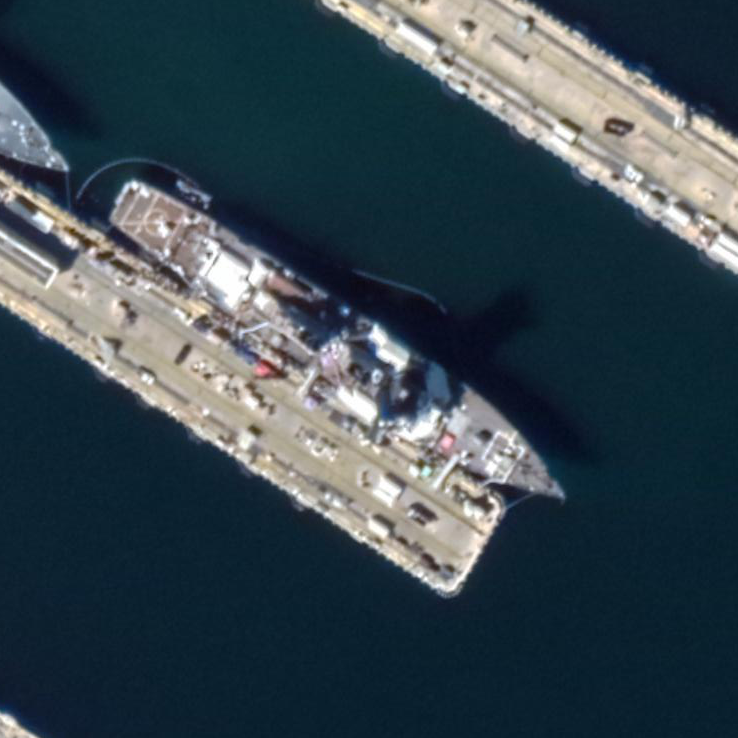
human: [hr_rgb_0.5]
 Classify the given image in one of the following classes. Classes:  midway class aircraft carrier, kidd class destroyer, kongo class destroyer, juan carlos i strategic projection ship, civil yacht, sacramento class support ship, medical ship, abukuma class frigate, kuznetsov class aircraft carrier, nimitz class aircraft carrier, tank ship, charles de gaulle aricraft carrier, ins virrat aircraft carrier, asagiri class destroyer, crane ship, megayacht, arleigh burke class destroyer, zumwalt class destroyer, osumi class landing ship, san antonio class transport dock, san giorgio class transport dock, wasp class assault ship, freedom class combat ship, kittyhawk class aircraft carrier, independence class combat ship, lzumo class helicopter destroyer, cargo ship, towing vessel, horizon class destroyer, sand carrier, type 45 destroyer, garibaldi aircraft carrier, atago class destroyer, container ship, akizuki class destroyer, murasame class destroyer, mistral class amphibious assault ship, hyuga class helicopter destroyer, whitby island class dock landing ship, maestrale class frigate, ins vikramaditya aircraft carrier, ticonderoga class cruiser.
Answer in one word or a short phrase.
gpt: Arleigh Burke class destroyer